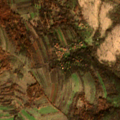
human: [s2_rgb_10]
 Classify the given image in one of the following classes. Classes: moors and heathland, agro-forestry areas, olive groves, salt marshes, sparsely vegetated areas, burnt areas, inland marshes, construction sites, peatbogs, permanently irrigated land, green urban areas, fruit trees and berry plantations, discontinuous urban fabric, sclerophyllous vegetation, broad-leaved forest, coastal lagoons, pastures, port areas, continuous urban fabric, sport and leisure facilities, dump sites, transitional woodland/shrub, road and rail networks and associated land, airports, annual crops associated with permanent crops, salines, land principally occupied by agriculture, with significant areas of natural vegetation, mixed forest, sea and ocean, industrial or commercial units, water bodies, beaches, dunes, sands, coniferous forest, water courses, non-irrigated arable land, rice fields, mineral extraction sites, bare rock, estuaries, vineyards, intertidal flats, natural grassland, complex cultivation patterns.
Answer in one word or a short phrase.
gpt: complex cultivation patterns, broad-leaved forest, transitional woodland/shrub